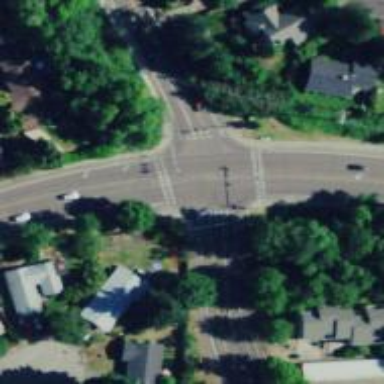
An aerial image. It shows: Marked crossing on the road.